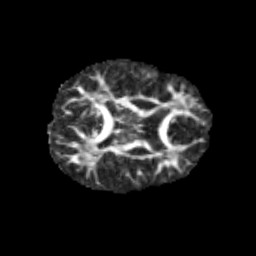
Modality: FA
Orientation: axial
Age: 9
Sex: male
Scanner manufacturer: siemens
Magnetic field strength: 3 T
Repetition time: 3.8 s
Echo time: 0.07 s